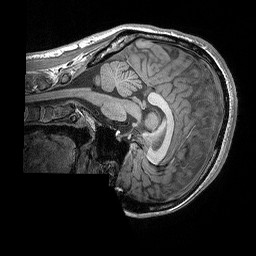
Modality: T1w
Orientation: sagittal
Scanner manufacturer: siemens
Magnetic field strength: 3 T
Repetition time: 2.3 s
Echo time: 0.00298 s